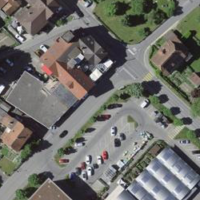
EUNIS habitat code: 54
Species observed at this site:
Melittis melissophyllum